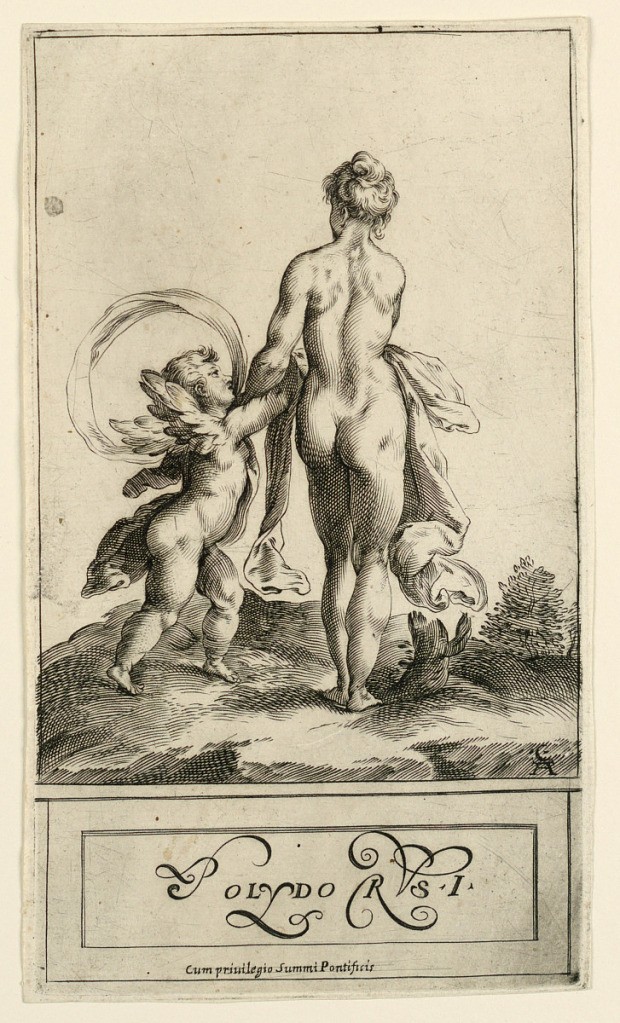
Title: Venus and Cupid
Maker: Cherubino Alberti, Italian, 1553–1615
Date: ca. 1590
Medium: Engraving on paper
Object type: Print
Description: Venus is shown from the rear holding the arms of Cupid.